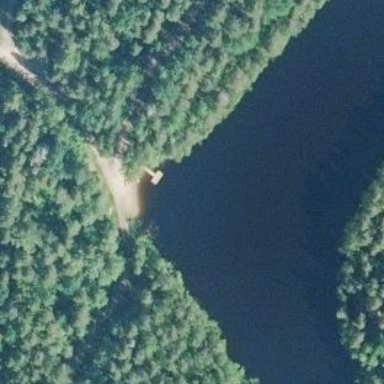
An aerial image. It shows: Pond with natural water.